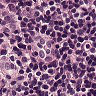
Metastatic tissue present: yes